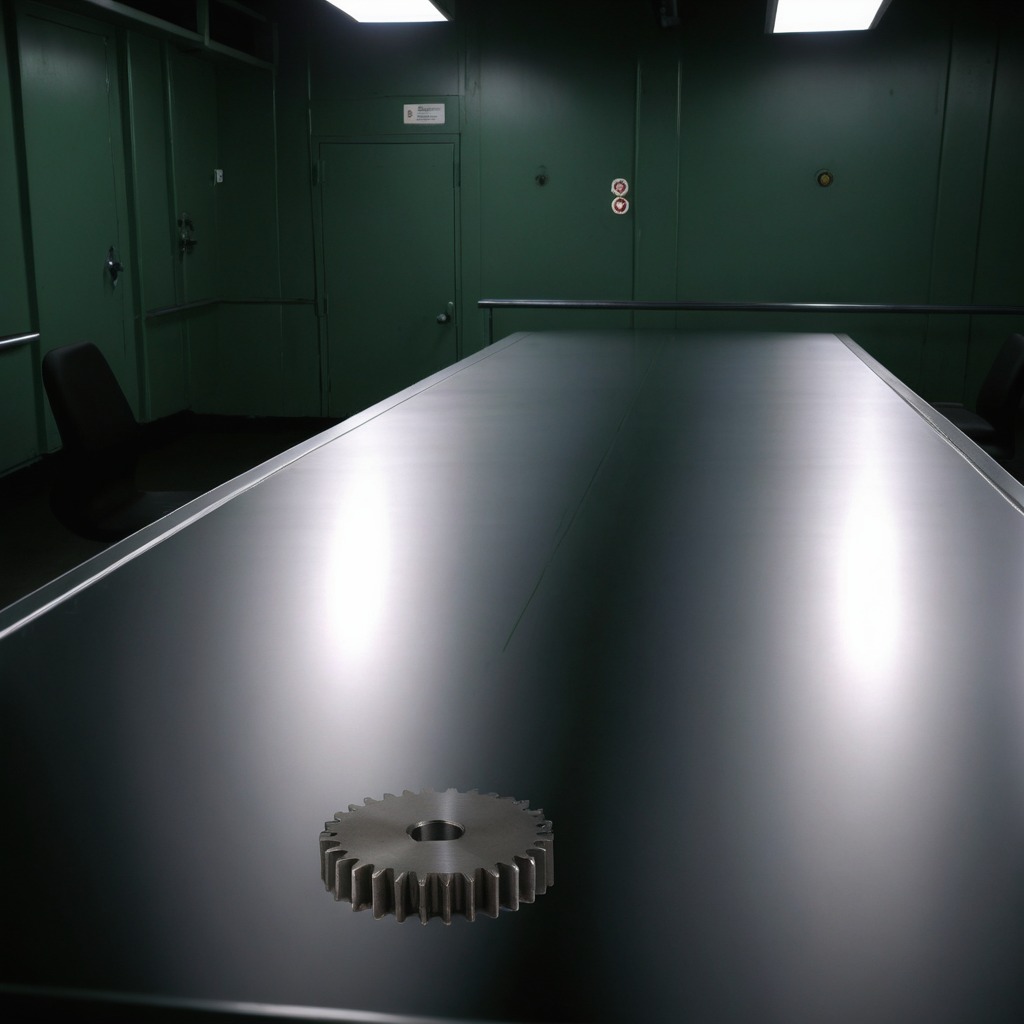
A steel gear with teeth lies on a clean empty table in a railway signal maintenance room lit by harsh overhead fluorescents photorealistic surface textures crisp shadows high dynamic range